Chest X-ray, PA view. Patient: 52 years old, sex F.
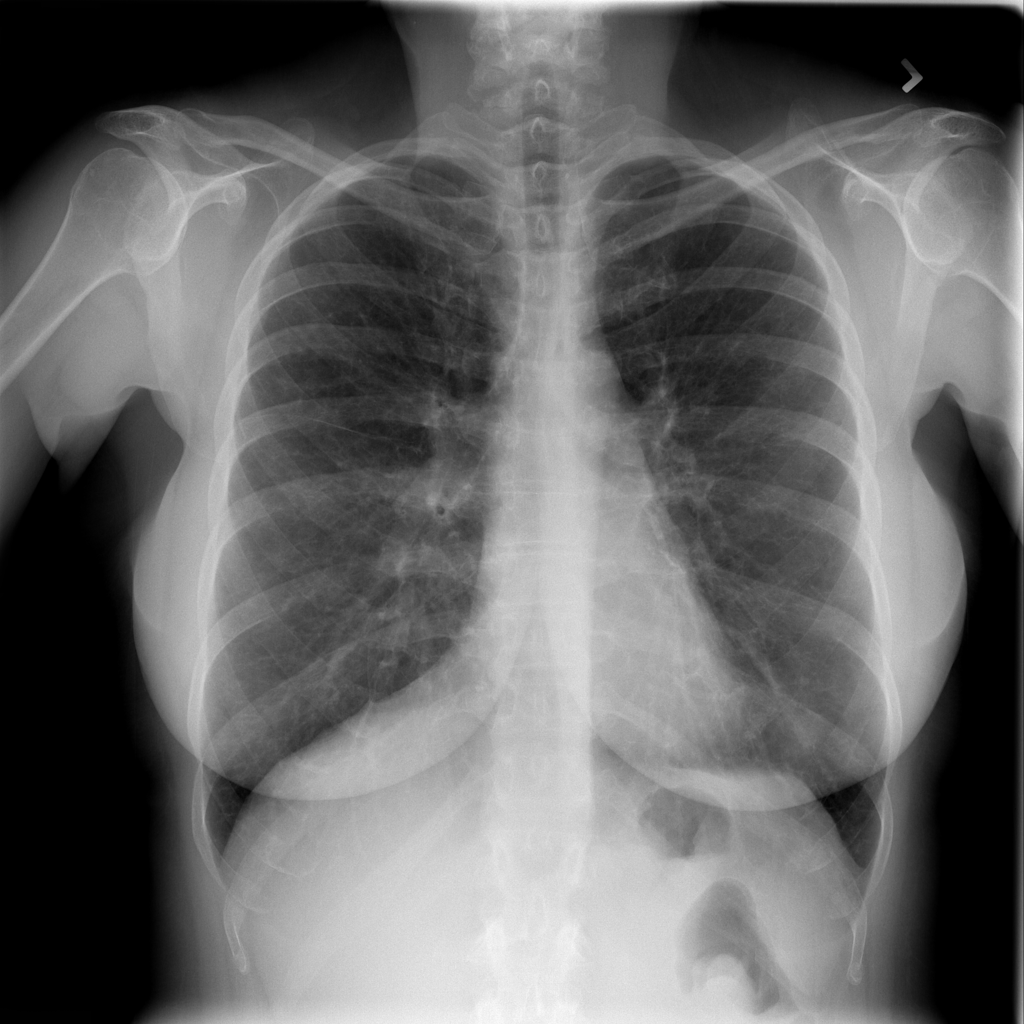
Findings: No Finding